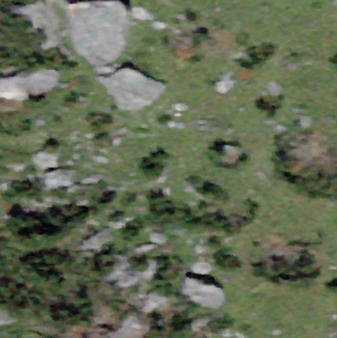
Label: bouldering_area